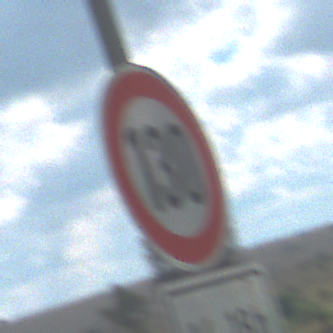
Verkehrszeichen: Geschwindigkeit130
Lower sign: ZeitangabenOhneBeschraenkungAufWochentage1
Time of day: Midday
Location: Outdoor (Nature)
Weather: PartlyCloudy
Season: Autumn
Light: Natural